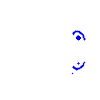
Particle: electron